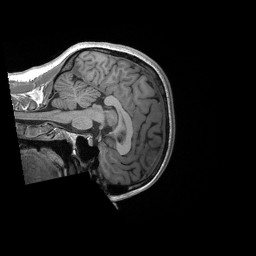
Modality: T1w
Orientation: sagittal
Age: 26
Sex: female
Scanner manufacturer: siemens
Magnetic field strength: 3 T
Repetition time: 2.4 s
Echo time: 0.00224 s